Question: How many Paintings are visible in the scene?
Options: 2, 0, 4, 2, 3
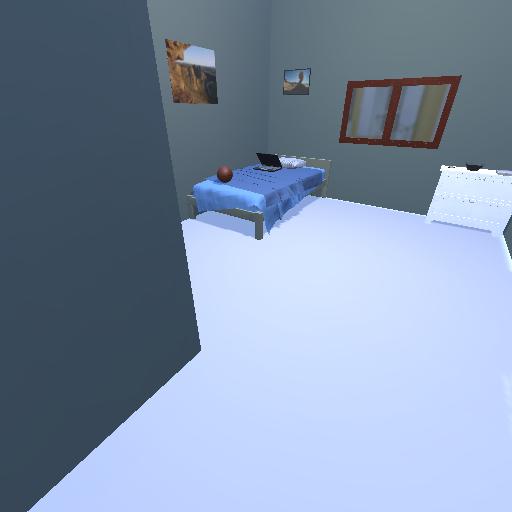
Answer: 2